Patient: sex F, age 68
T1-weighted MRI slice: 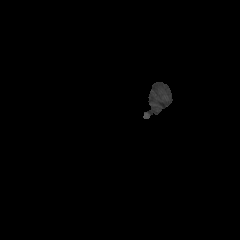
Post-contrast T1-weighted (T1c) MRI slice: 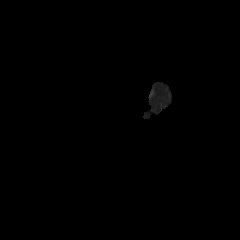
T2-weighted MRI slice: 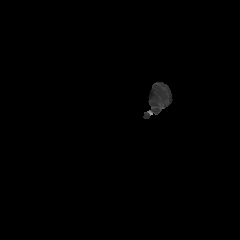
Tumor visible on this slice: no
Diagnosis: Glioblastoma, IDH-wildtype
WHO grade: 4